Question: What offer shown?
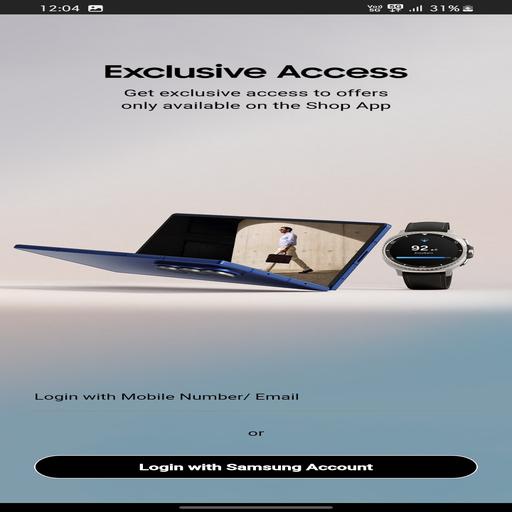
Answer: Exclusive Access